CT reconstruction: vmi40
Segmentation target: lesions
Patient: M, age 52
ISS stage: Stage 1
Metal implant: no
Axial slice:
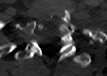
Sagittal slice:
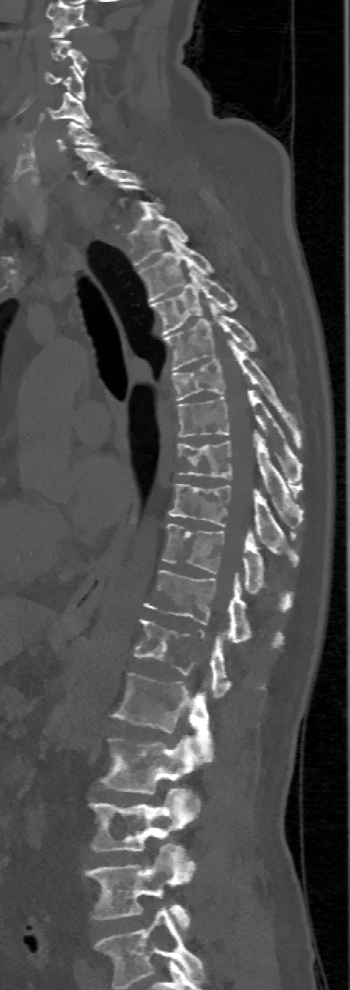